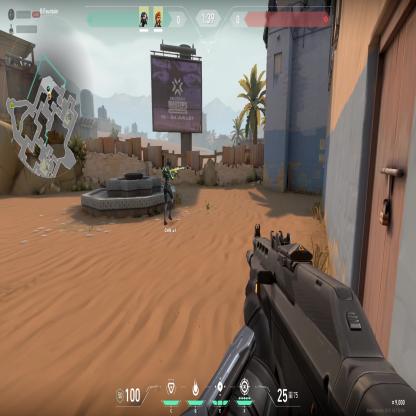
Label: teammate